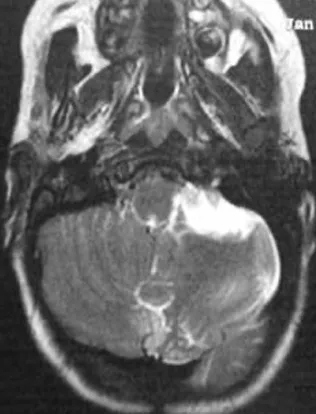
Cerebral MRI show a collapse of the arachnoid cyst from the cerebellopontine angle and total excision of the vermian dermoid cyst.
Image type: radiology (mri)